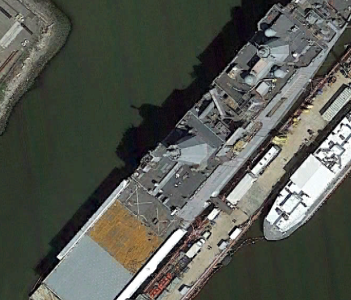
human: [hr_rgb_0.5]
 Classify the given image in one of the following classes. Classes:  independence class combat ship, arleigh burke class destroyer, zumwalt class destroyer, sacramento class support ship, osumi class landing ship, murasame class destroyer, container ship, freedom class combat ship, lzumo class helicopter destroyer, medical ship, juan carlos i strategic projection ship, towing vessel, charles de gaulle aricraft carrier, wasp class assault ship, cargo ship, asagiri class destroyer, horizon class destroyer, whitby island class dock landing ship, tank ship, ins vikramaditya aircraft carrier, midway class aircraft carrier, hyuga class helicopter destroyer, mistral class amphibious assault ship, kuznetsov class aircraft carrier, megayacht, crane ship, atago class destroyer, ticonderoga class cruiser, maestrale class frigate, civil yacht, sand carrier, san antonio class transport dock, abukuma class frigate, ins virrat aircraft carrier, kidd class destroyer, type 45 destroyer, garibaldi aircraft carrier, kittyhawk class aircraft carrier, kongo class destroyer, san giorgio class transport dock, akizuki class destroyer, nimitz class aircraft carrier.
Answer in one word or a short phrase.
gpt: San Antonio class transport dock